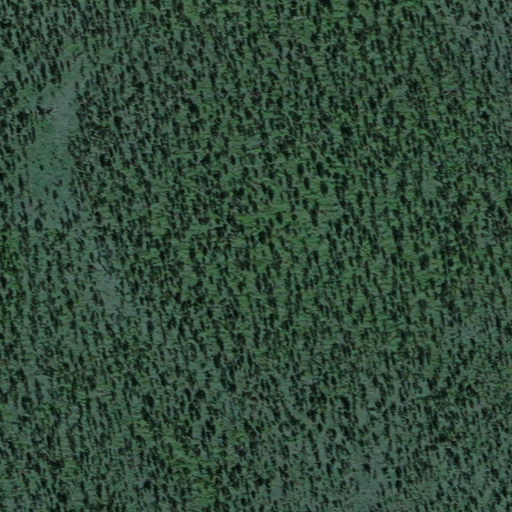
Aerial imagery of mountain in Alaska named Burnt Hill containing only unknown